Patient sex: F
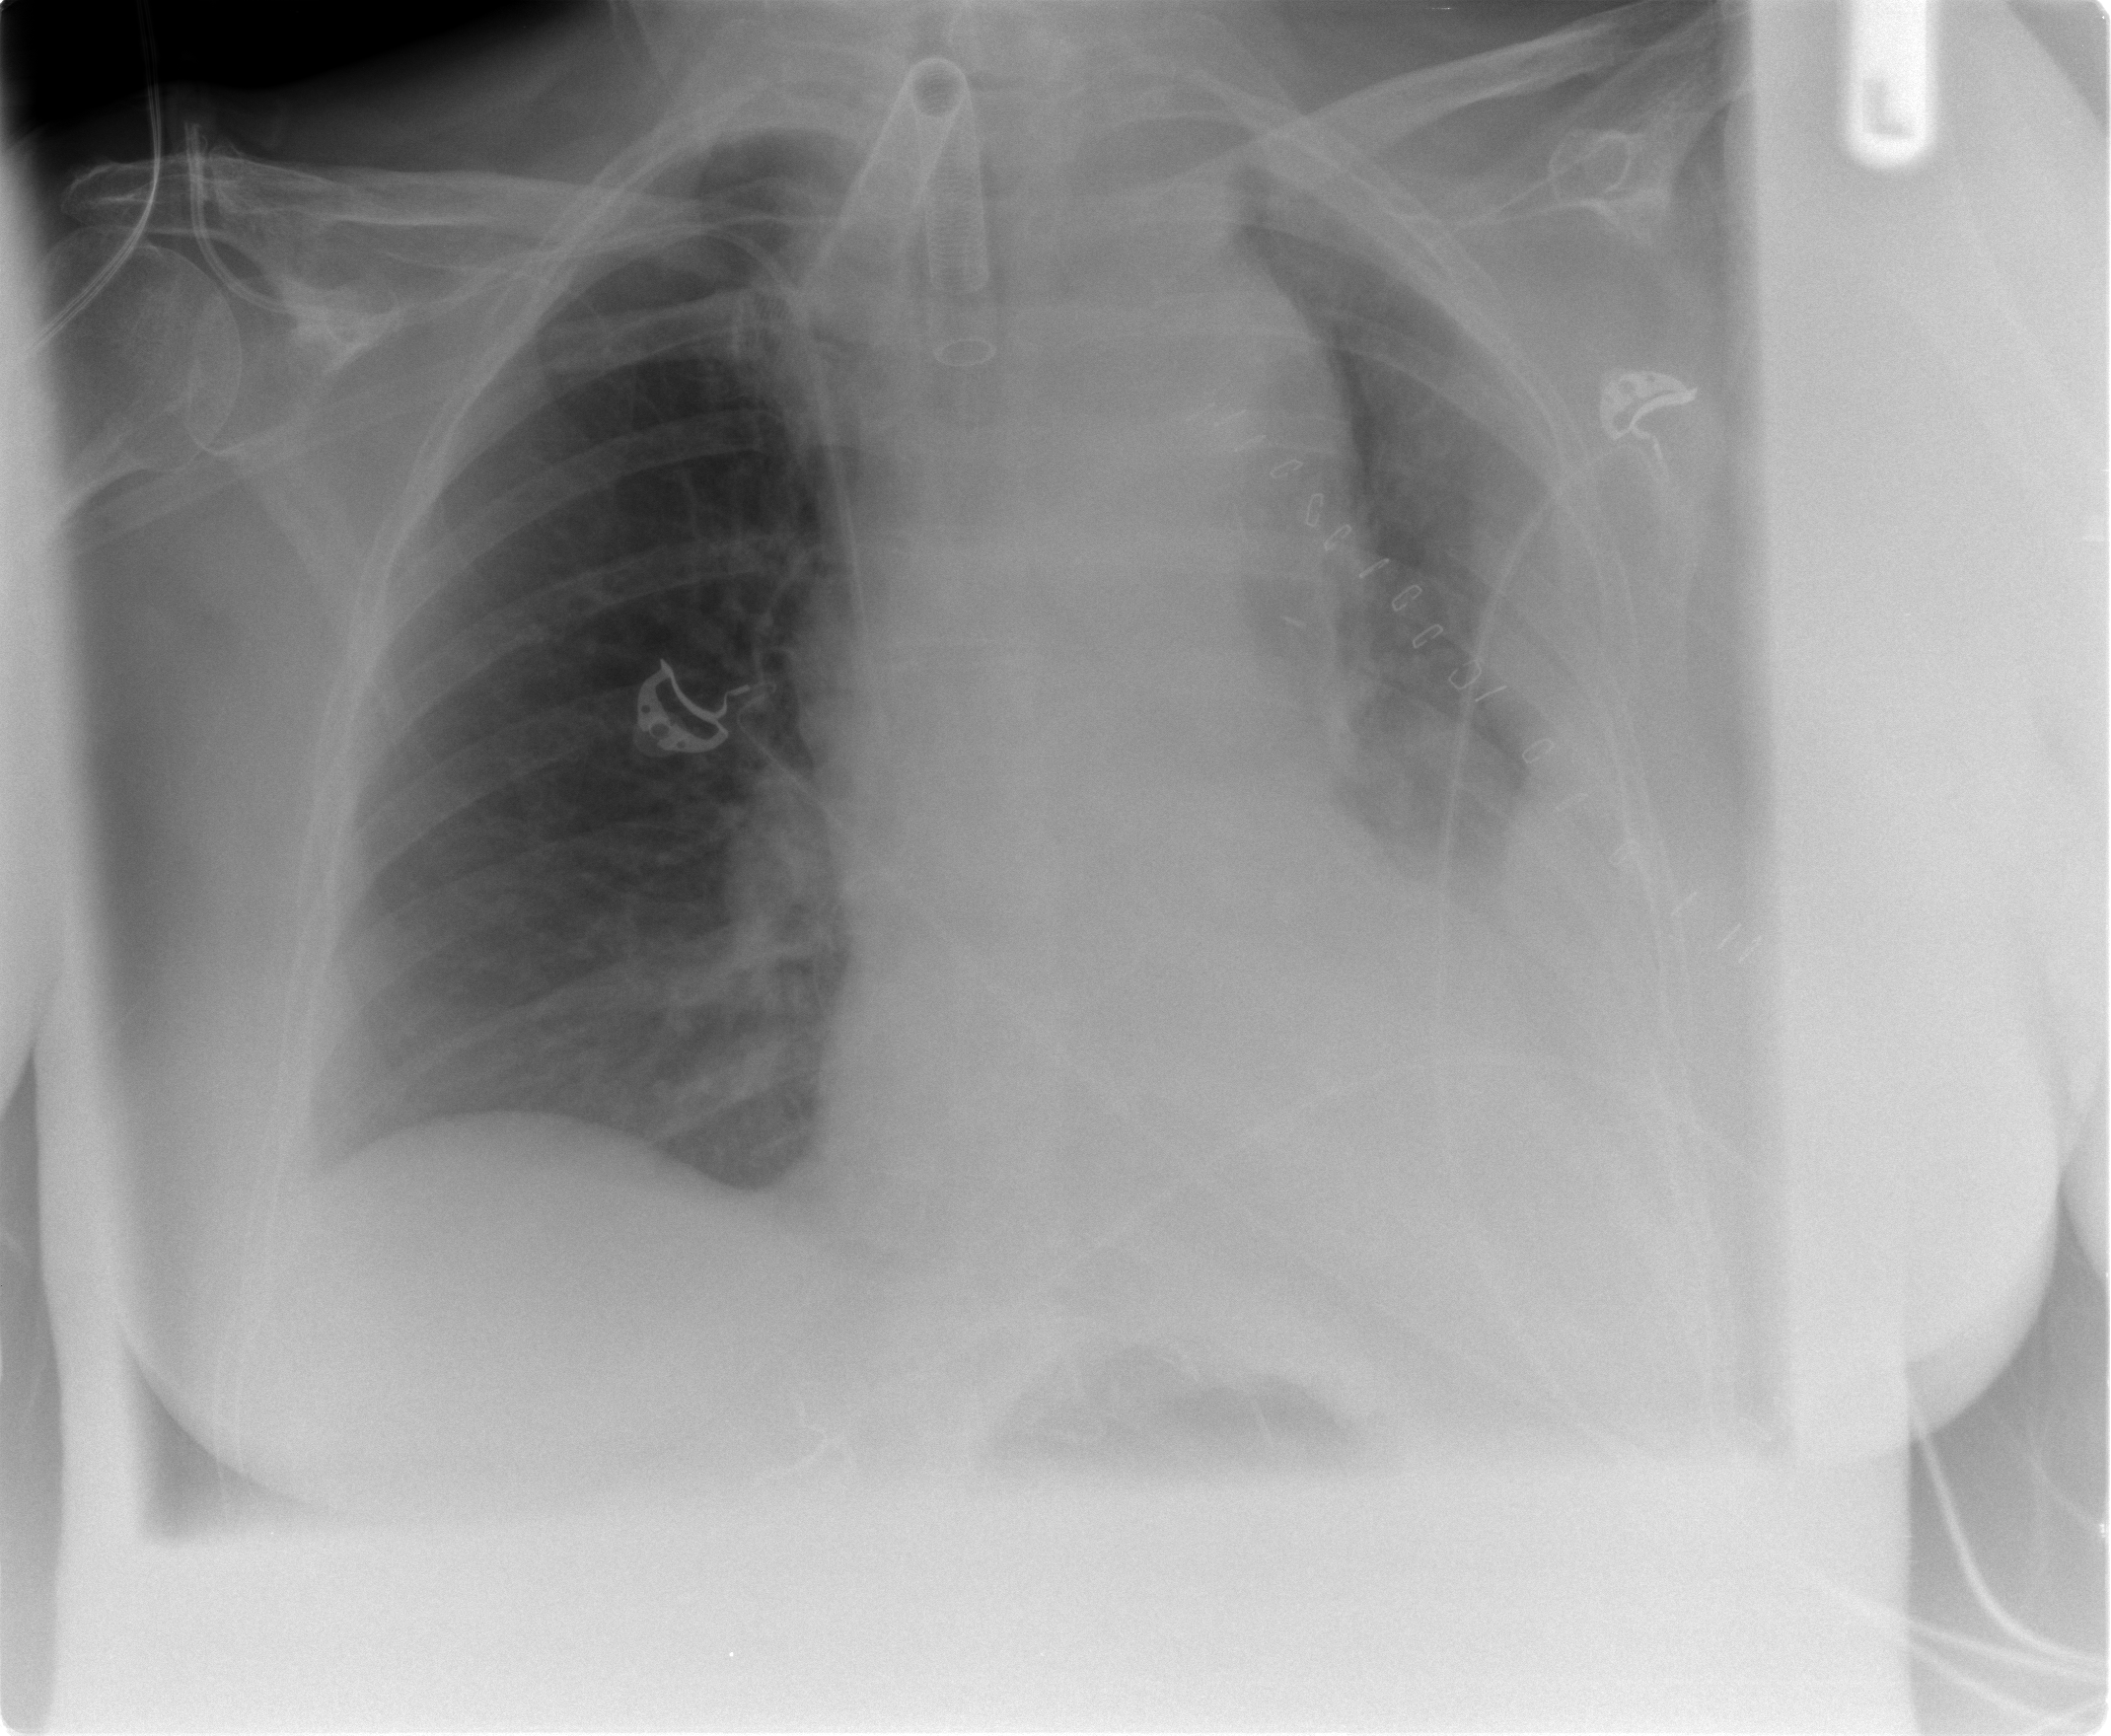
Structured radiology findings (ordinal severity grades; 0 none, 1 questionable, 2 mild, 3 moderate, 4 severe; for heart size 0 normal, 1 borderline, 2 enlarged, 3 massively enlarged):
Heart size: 1
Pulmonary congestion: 2
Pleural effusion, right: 0
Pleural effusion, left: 3
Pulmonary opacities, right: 0
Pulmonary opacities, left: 0
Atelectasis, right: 0
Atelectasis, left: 2